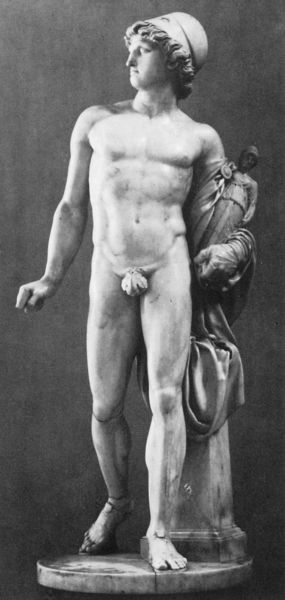
Titel: Diomedes
Künstler: Johan Tobias Sergel
Institution: Stockholm, Nationalmuseum
Schlagwörter: akt, fuß, hand, kopf, mann, nackt, umhang, frau, grau, haar, handschuh, tuch, haube, jung, arm, falten, gesicht, mensch, sockel, figur, haare, rund, skulptur, statue, bein, muskeln, bauch, platte, edel, junge, knie, penis, knabe, unbekleidet, helm, puppe, gehend, bube, statur, akr, fit